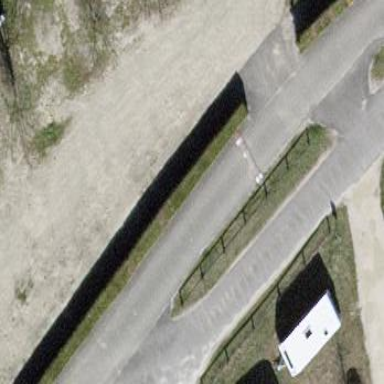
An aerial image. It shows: Camp pitch suitable for caravans.